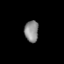
Tissue: prostate
Cell type: Myeloid cells
Senescence score: 0.2835
Nuclear area (px): 293
Mean DAPI intensity: 140.177